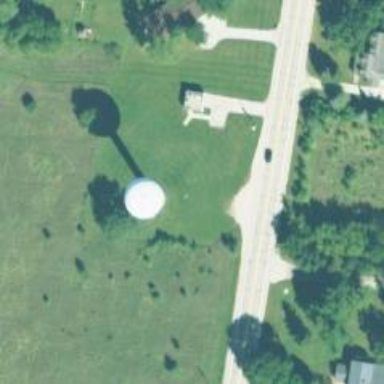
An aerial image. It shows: Water tower that is man-made.